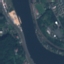
Land use / land cover: River